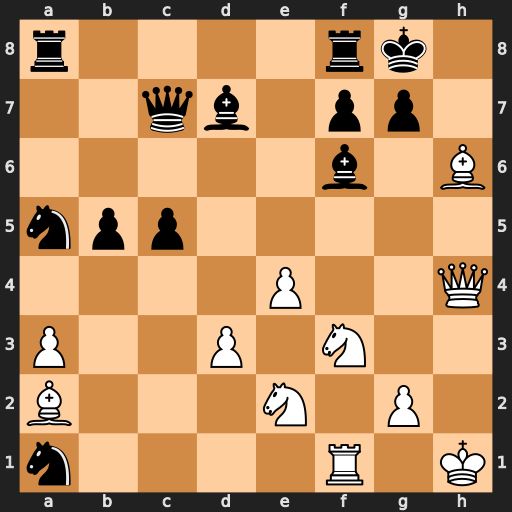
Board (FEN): r4rk1/2qb1pp1/5b1B/npp5/4P2Q/P2P1N2/B3N1P1/n4R1K
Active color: w
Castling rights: -
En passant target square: -
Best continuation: Ng5 Bxg5 Qxg5 Qe5 Qxe5